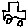
Label: car